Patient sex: M
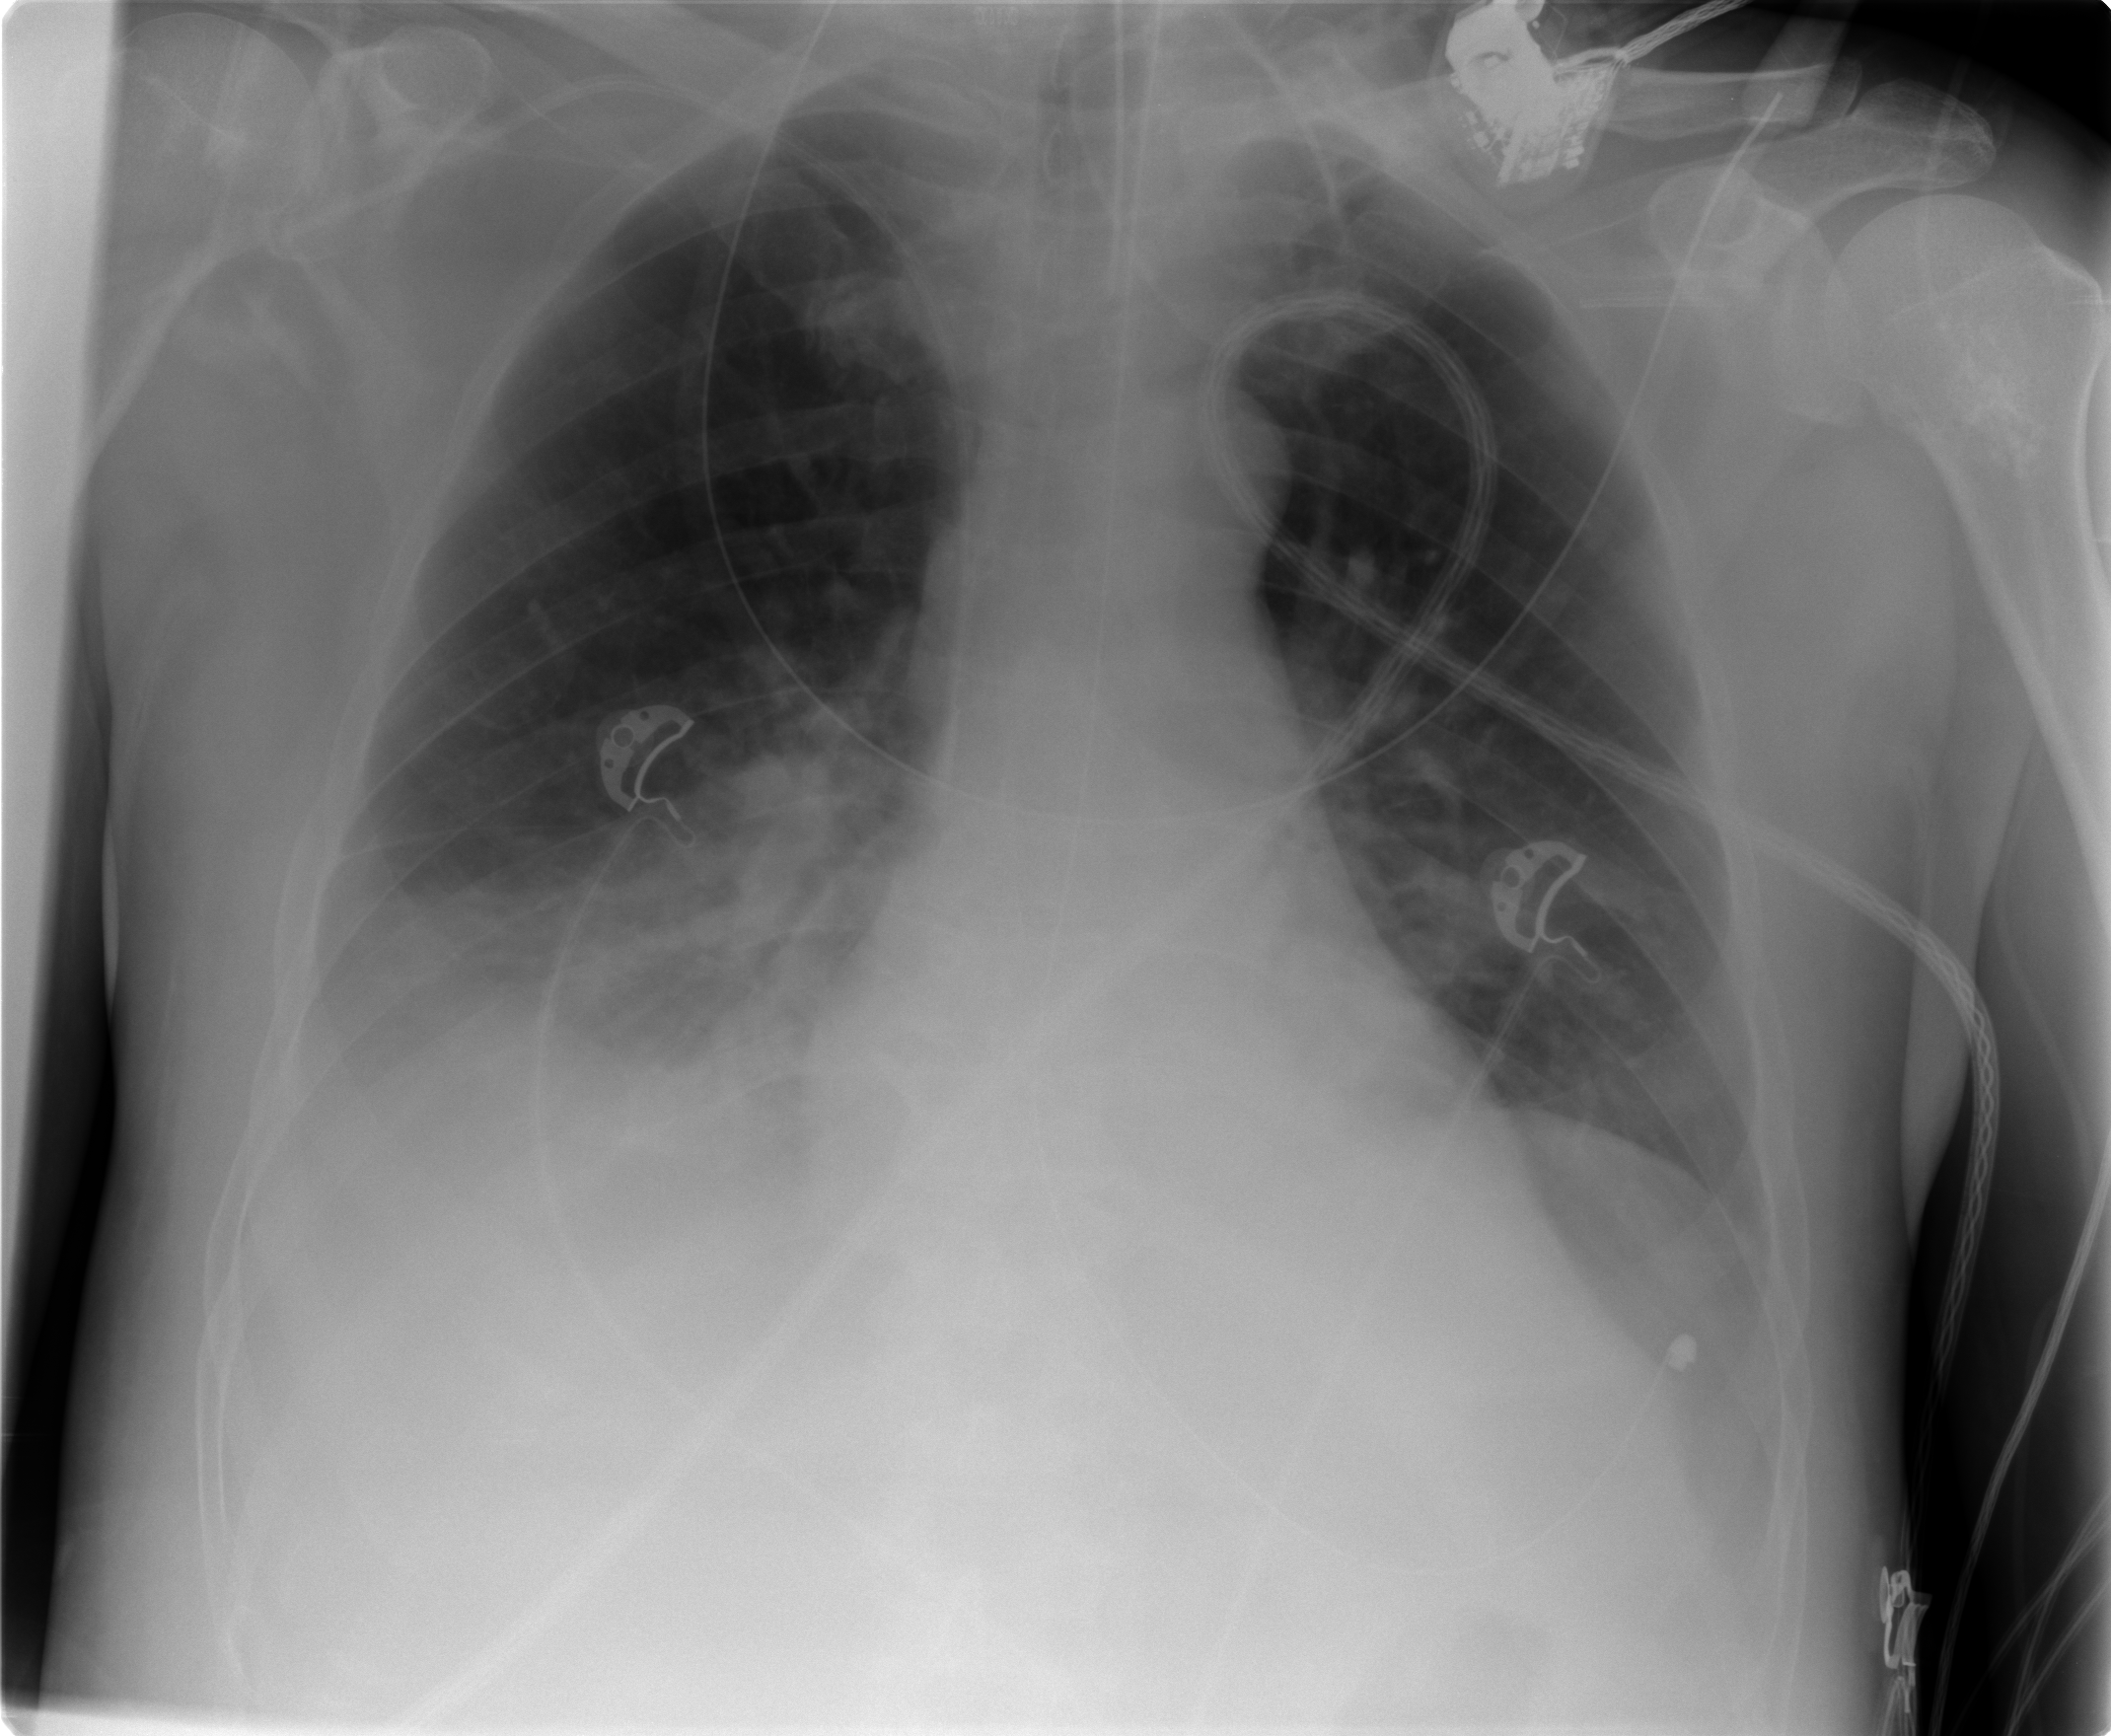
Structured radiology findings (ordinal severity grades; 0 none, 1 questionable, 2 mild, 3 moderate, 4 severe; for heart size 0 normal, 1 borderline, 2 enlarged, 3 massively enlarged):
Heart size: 0
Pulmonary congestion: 1
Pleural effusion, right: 2
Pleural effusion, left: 0
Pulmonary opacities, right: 2
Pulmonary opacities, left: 0
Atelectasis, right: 2
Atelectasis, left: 2